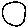
Label: circle